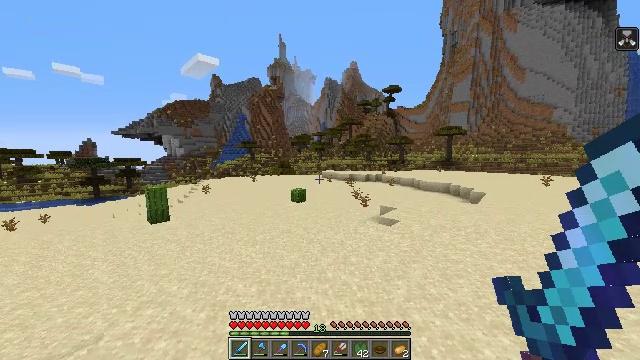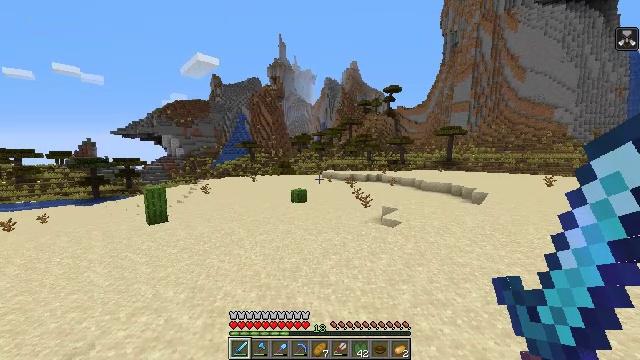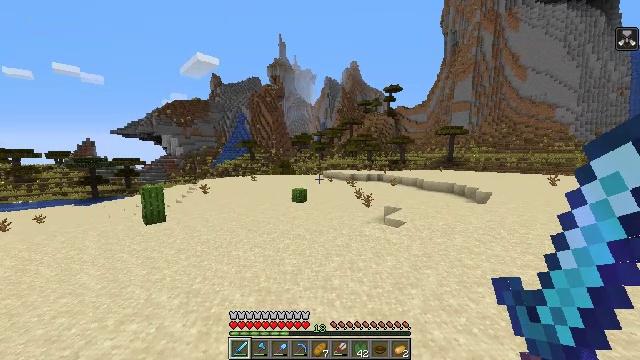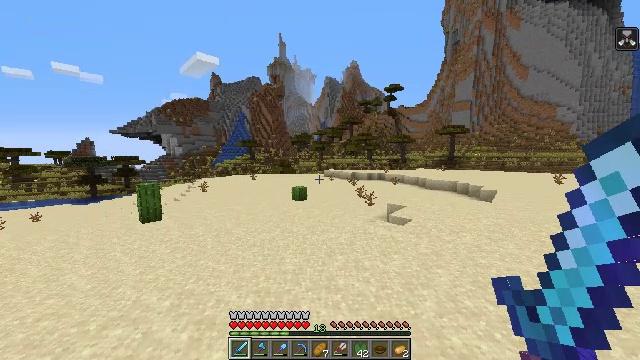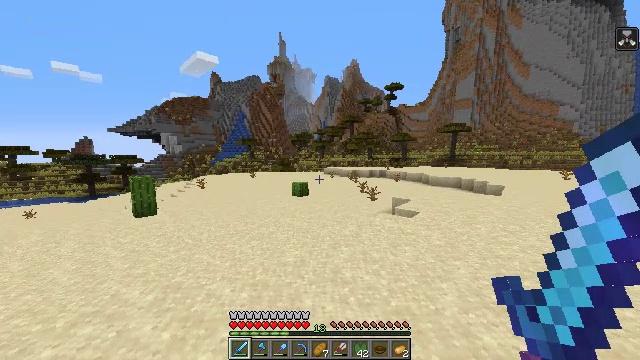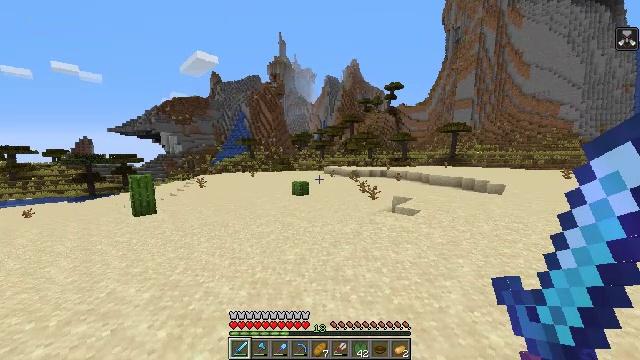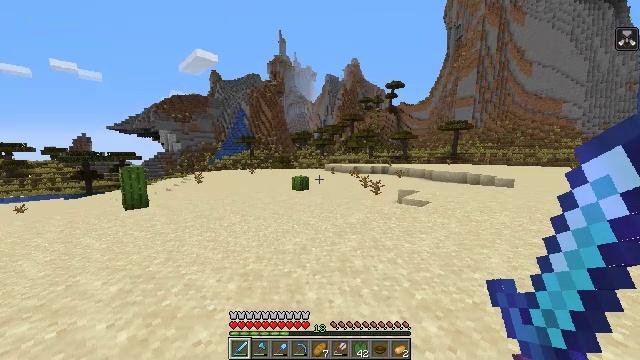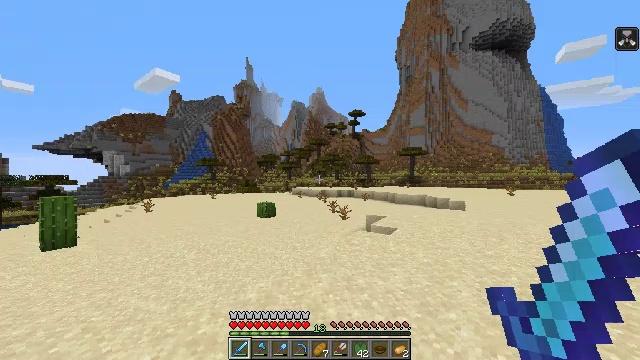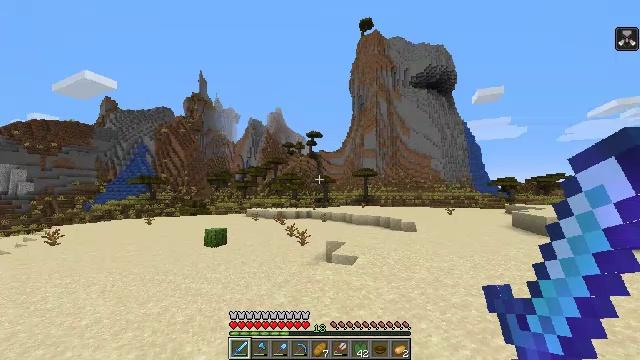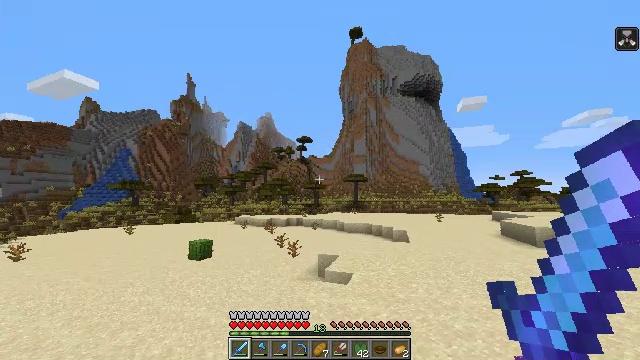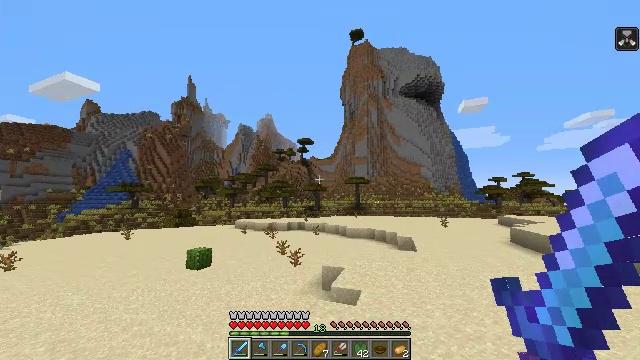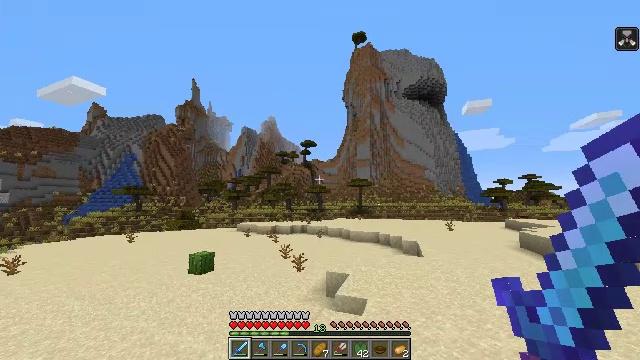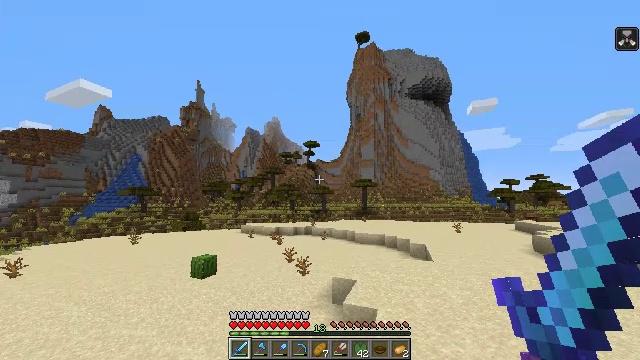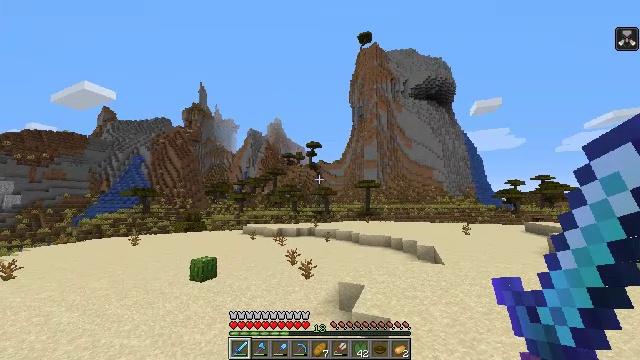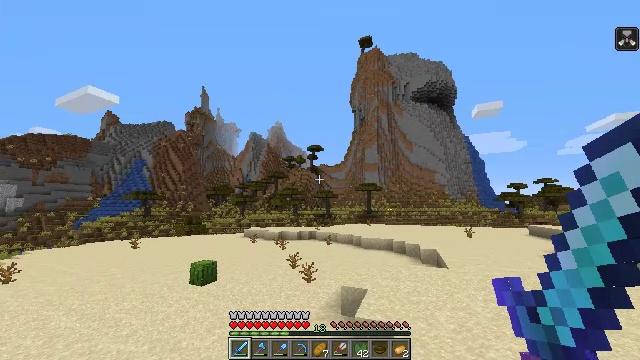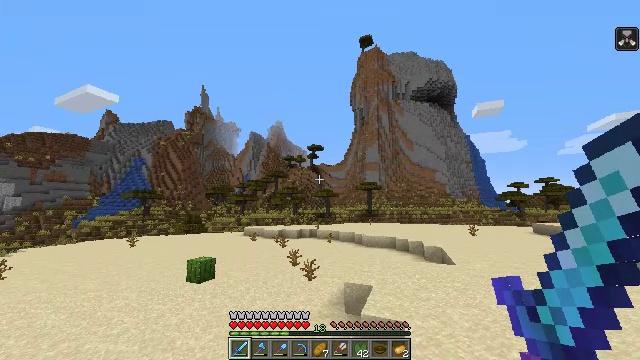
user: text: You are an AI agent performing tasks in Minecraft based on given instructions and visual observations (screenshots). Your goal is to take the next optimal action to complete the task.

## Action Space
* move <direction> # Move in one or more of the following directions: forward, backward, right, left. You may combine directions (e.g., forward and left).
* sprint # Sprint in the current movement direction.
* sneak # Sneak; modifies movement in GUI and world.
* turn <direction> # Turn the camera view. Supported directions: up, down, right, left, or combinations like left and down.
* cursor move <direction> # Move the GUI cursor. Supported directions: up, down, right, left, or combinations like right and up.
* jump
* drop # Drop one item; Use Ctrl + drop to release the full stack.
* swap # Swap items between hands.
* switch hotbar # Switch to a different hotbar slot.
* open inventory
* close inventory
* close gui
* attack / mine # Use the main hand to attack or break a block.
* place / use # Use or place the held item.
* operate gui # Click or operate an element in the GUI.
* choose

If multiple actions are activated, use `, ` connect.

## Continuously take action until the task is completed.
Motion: motion action
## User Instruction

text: Remove a bowl from the inventory.
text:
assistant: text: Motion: move forward and move left, jump
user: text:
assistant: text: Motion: move forward and move left, jump
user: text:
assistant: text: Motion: move forward, jump
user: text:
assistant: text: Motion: move forward, jump
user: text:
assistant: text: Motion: move forward, jump
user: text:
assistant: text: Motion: move forward, jump
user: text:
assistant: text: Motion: move forward, turn right and up, jump
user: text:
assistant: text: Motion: move forward, turn right and up, jump
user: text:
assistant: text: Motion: move forward, turn right and up, jump
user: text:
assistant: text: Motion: move forward, jump
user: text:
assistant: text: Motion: move forward, jump
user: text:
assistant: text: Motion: move forward, jump
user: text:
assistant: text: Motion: move forward, jump
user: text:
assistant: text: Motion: move forward, jump
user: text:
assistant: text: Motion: move forward and move left, jump
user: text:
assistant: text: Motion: move forward and move left, jump
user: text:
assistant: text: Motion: move forward and move left, jump
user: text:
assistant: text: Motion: move forward and move left, jump
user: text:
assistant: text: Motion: move forward and move left, jump
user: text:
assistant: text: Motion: move forward and move left, jump
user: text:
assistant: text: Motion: move forward and move left, jump
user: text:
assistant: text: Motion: move forward and move left, jump
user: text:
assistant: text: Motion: move forward and move left, jump
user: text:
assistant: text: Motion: move forward and move left, jump
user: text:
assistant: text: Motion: move forward and move left, jump
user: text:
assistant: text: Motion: move forward, turn right and down, jump
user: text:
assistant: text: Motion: move forward, turn right and down, jump
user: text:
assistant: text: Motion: move forward, turn right and down, jump
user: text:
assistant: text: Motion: move forward, turn down, jump
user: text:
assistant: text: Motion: move forward, turn down, jump